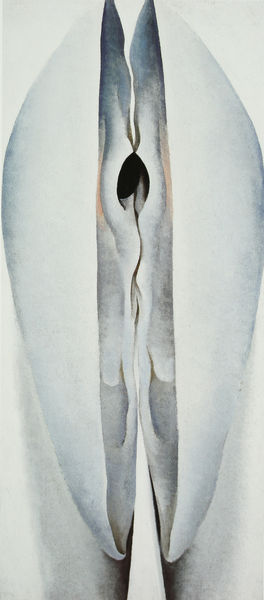
Titel: Open calm Shell
Künstler: Georgia O'Keeffe
Institution: Privatsammlung
Schlagwörter: blau, schatten, vogel, weiß, aquarell, grau, mund, orange, schwarz, blüte, muster, blass, schädel, auge, rosa, oval, schalen, beine, bein, hintern, wellen, abstrakt, formen, linien, weiblich, symmetrie, trennung, geschlecht, scham, schenkel, vagina, max ernst, surrealismus, fleisch, arsch, form, sex, loch, öffnung, knospe, muskel, muschel, mandel, vertikale, vertikal, wellwn, weiblichkeit, spalt, spalte, de chirico, o'eeffe, georgia o'eeffe, anus, keim, muschi, möse